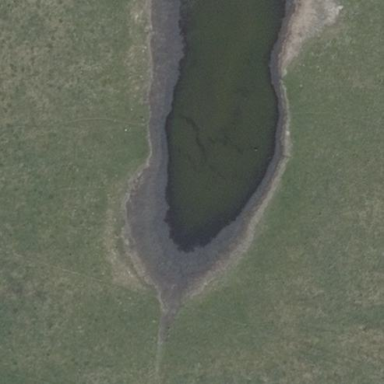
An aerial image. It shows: Pond with natural water.